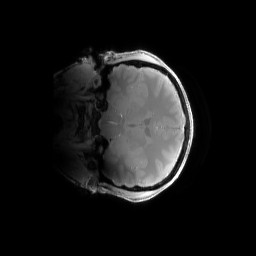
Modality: PDw
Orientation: coronal
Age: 27
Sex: male
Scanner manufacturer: siemens
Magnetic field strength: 6.98 T
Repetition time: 1.3 s
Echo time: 0.00231 s